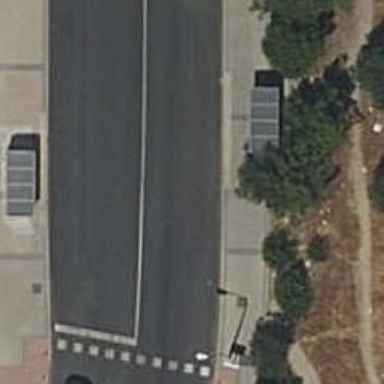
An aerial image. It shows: Public transport stop position.